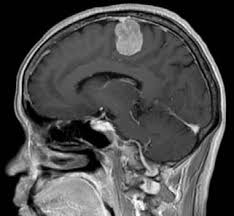
Label: meningioma